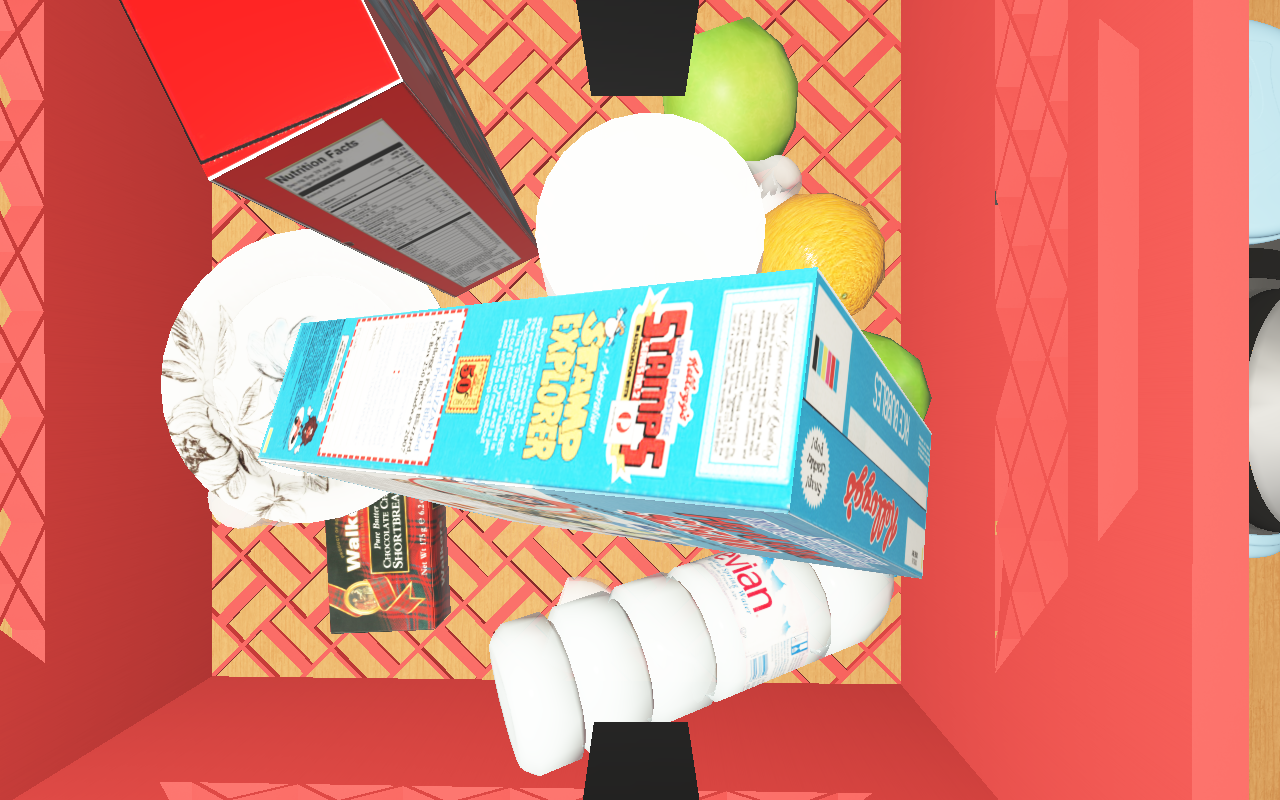
Objects in the scene:
water bottle
apple
glass
wineglass
cereal box
cereal box